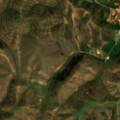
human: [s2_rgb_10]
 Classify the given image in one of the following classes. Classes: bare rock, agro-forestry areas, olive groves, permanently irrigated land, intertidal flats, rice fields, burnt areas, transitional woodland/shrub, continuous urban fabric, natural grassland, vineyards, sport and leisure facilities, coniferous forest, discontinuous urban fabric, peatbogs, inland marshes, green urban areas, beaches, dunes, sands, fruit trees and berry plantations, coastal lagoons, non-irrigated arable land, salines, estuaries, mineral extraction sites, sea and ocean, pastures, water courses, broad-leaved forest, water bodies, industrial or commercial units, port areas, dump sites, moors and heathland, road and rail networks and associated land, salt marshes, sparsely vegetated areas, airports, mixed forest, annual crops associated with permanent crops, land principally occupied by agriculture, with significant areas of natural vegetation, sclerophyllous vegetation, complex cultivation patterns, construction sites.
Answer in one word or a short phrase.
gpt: discontinuous urban fabric, pastures, land principally occupied by agriculture, with significant areas of natural vegetation, transitional woodland/shrub